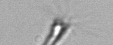
Label: Calciopappus